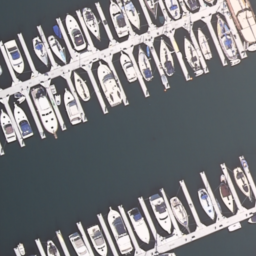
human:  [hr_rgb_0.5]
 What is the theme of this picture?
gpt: harbor

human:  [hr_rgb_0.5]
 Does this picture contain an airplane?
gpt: no

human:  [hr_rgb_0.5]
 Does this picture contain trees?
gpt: no

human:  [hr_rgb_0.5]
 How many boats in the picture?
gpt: twenty-nine